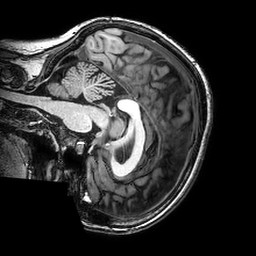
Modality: T1w
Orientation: sagittal
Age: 36
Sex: female
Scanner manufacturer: philips
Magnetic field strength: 3 T
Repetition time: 0.008274 s
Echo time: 0.0038 s